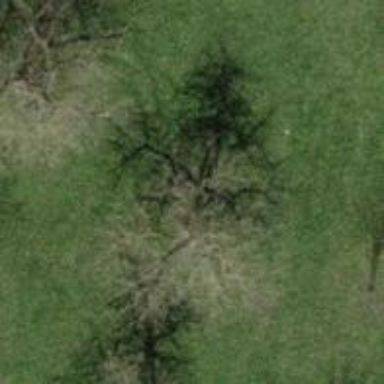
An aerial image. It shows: Row of trees in natural setting.